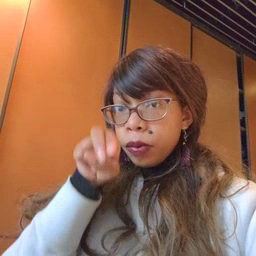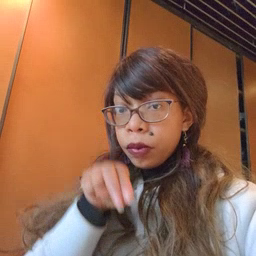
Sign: chair